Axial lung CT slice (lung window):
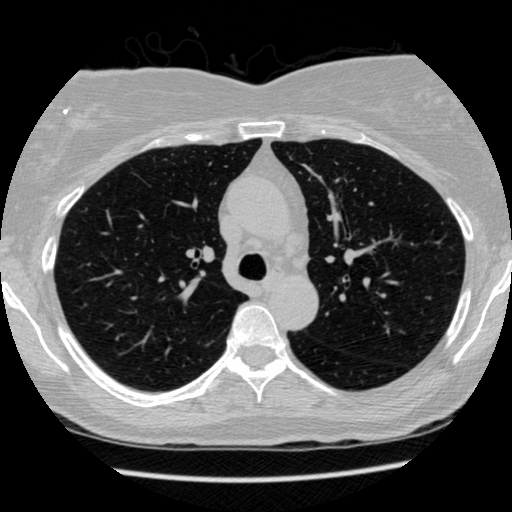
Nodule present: no